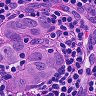
Metastatic tissue present: yes